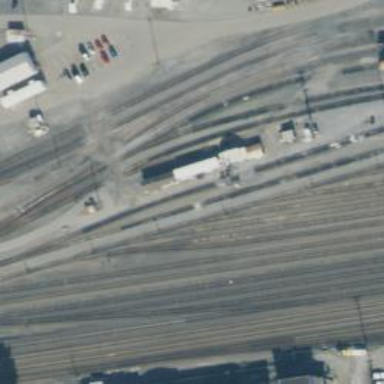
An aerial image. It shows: Railway yard in service.